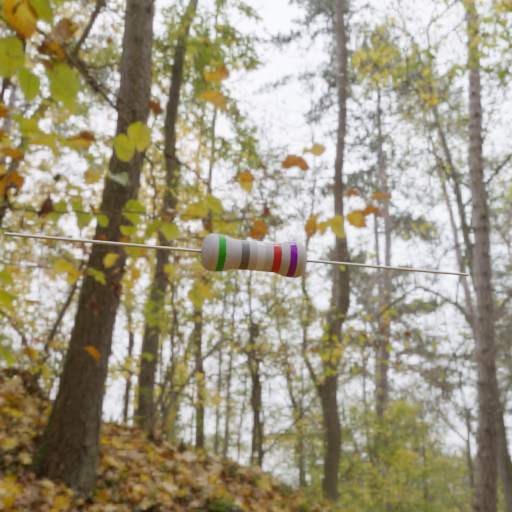
Resistor colour bands (in order): green, gray, white, red, violet